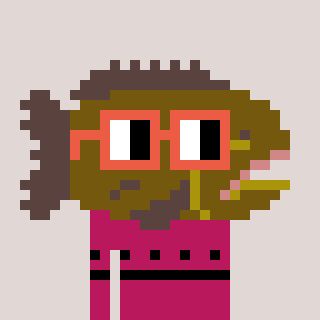
a pixel art character with square orange glasses, a grouper-shaped head and a darkpink-colored body on a warm background